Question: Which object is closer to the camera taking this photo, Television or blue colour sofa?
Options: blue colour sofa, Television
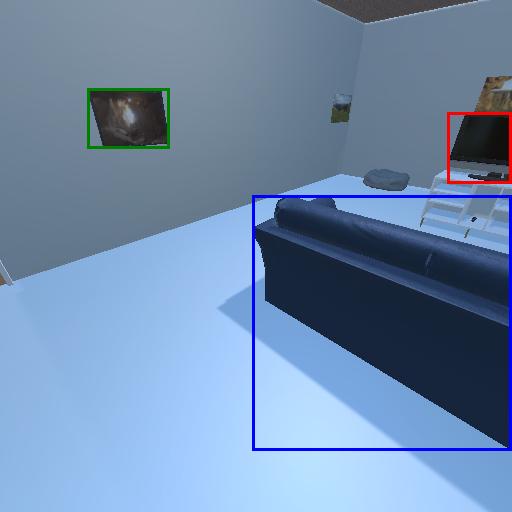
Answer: blue colour sofa